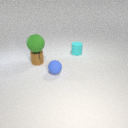
small brown metal cylinder to the left of small blue rubber sphere